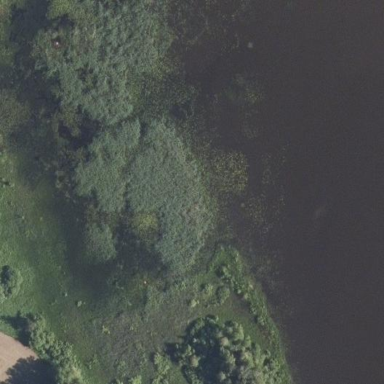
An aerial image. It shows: Reedbed in wetland area.